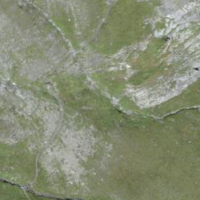
EUNIS habitat code: 26
Species observed at this site:
Dryas octopetala